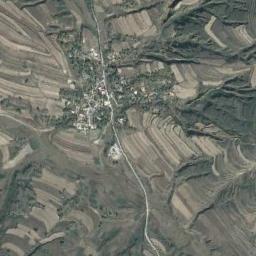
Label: mountain